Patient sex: F
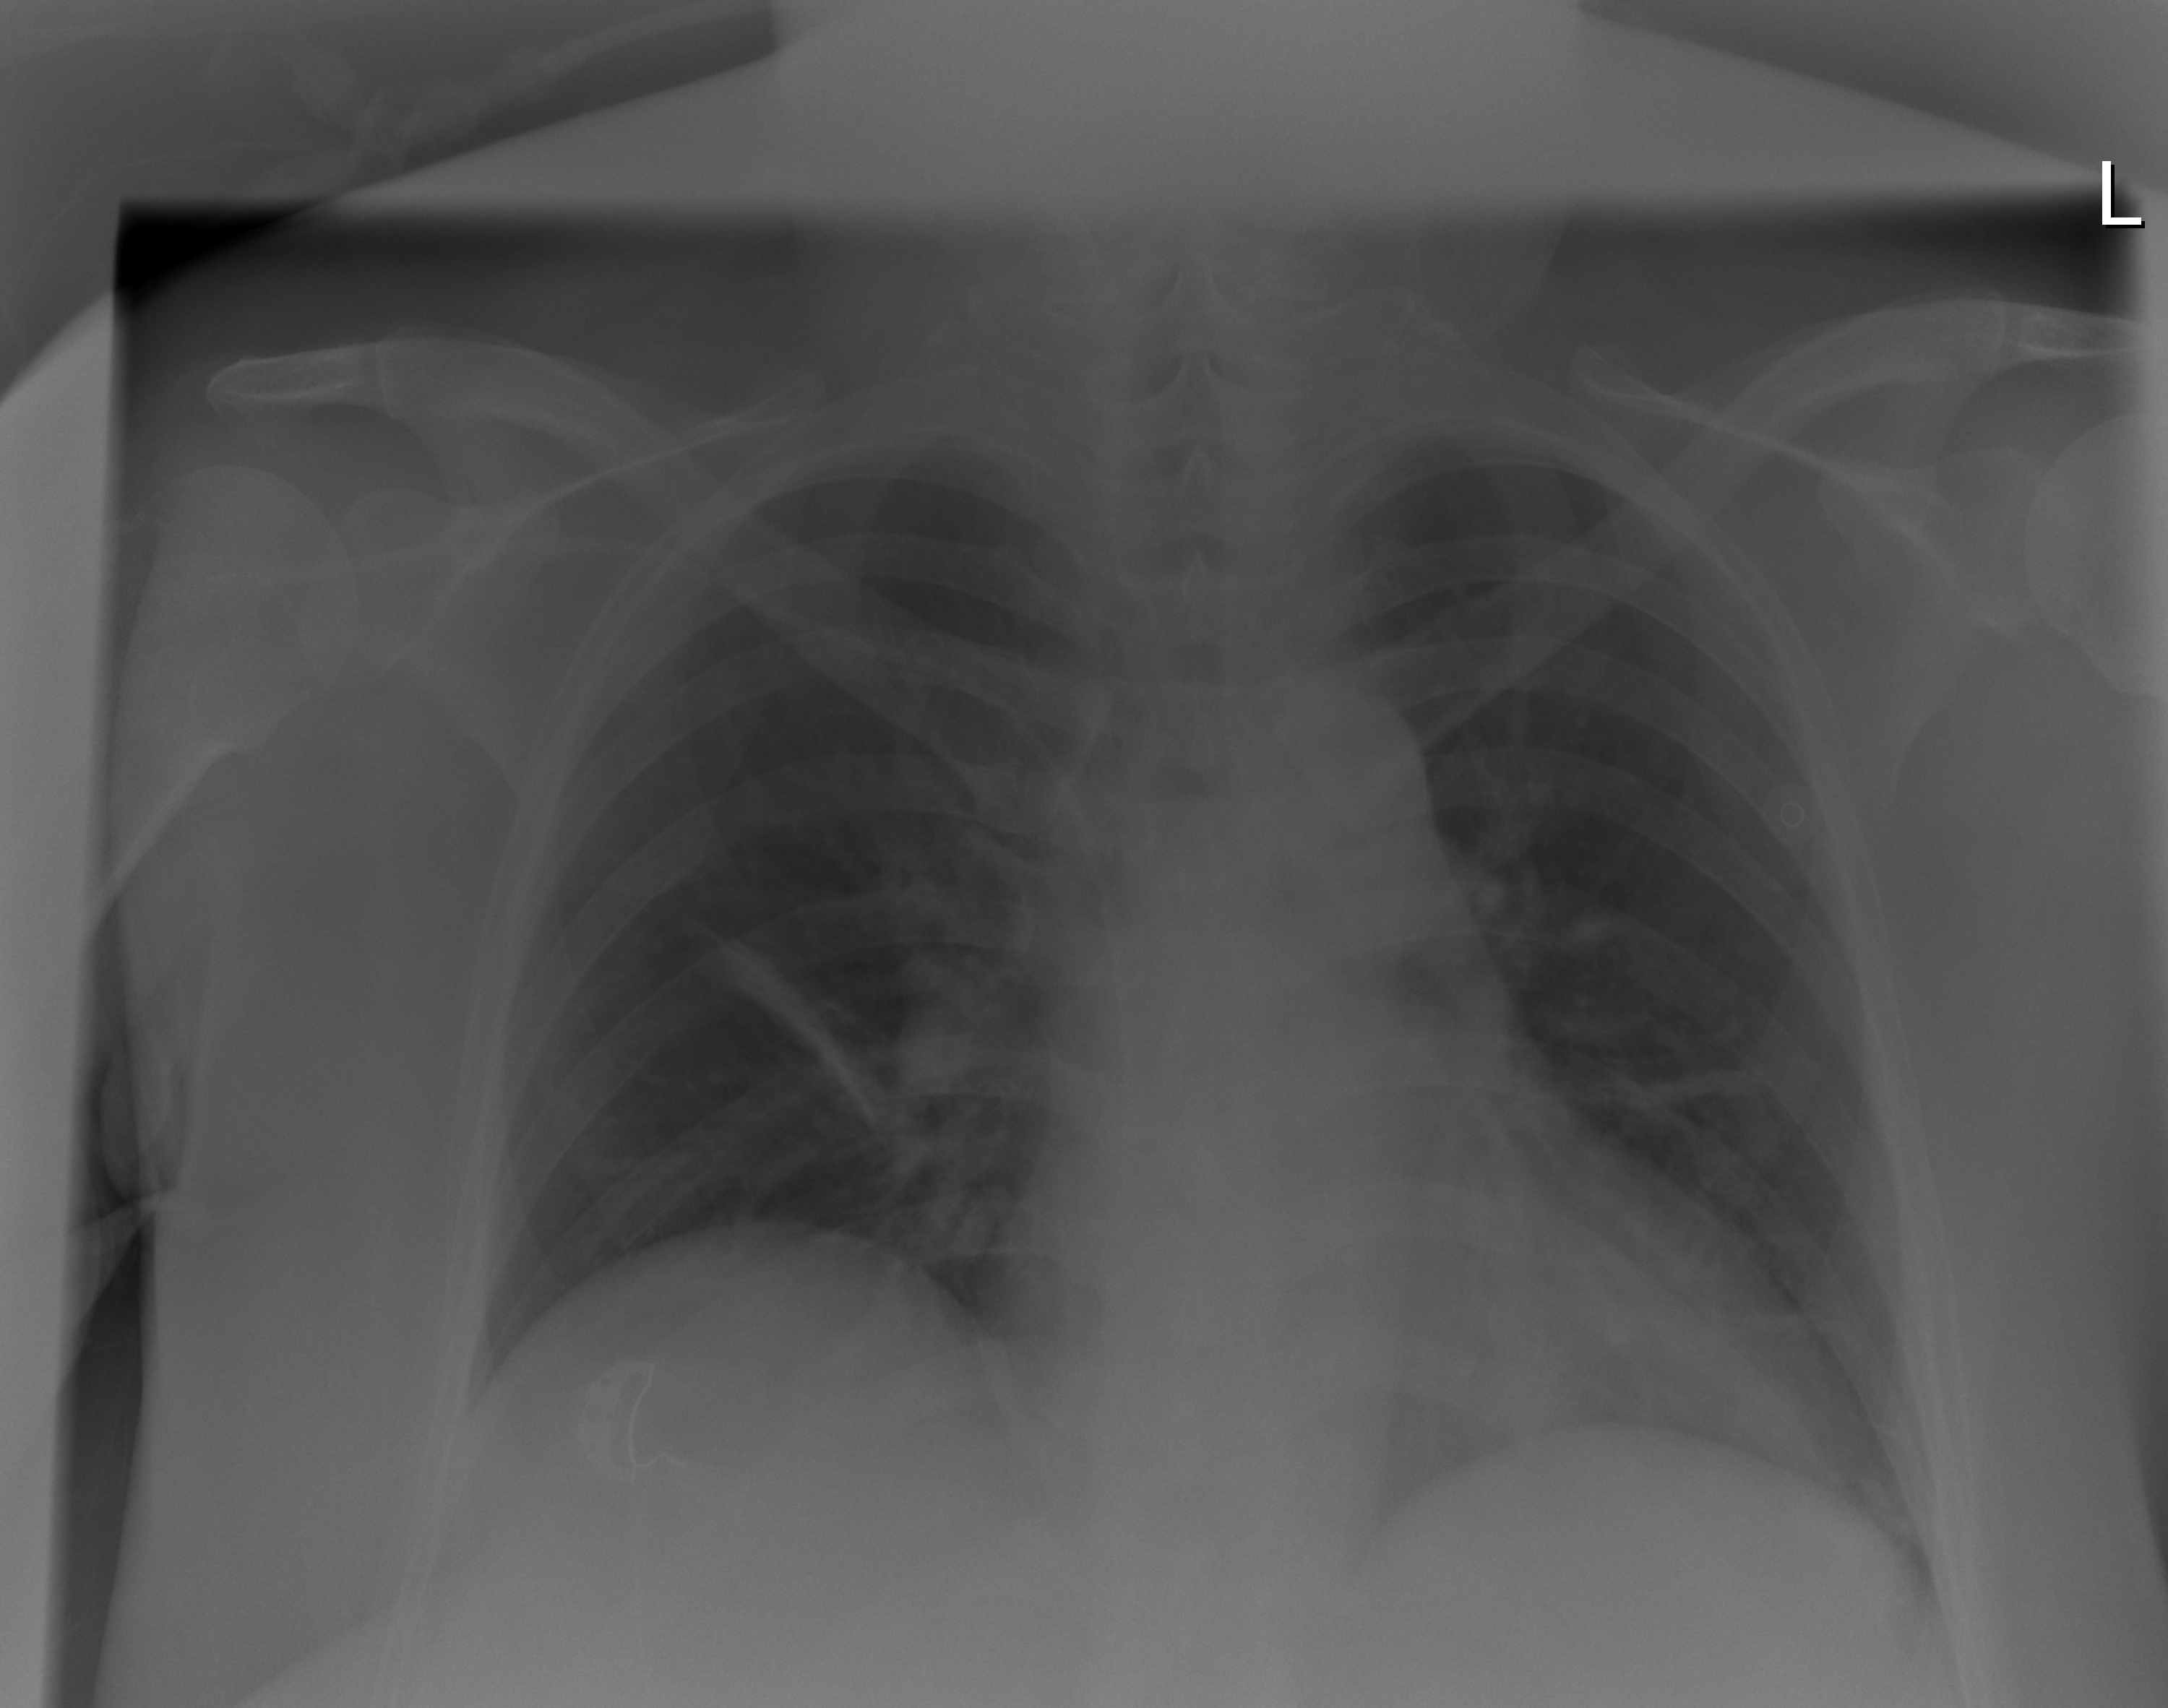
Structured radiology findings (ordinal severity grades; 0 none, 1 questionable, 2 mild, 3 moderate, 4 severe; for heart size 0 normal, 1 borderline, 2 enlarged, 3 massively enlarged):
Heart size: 0
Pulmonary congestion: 0
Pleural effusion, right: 0
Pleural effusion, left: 0
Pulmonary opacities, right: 0
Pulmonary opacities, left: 0
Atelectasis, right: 3
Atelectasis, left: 3